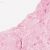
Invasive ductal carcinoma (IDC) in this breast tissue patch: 0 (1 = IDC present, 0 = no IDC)